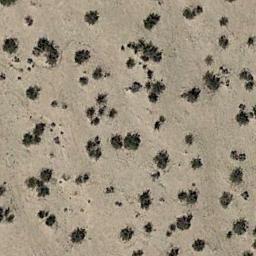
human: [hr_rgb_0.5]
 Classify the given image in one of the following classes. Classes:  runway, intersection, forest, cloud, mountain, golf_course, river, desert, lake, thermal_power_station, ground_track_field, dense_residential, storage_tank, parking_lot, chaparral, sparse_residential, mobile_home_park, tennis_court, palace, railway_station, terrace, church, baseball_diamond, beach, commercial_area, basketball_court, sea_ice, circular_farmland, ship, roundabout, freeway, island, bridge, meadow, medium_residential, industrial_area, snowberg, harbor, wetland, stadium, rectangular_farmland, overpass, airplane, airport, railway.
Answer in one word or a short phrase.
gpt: chaparral